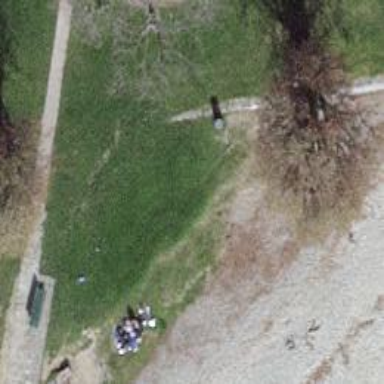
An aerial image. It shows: Bench.